Question:
In my WPF application, I have a host window which dynamically holds usercontrols at runtime for doing the flip, fade etc. My user controls are forms with the controls like textbox, combobox etc. The dropdown's text size is not proportional to the size of the combobox. Is there any way to sort this out?
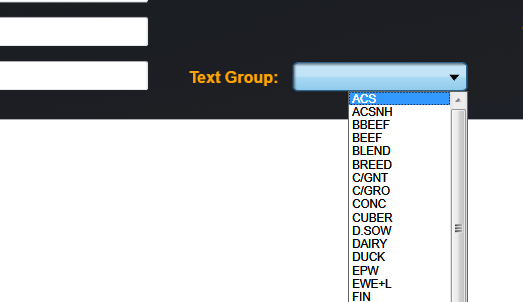
Answer: It looks like the 'FontSize' of your 'ComboBox' is different from the 'FontSize' of your 'ComboBoxItems'.
Try making both the same 'FontSize' and see if that fixes the issue